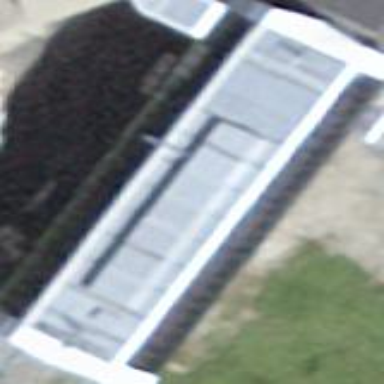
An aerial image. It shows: View of roof of building.